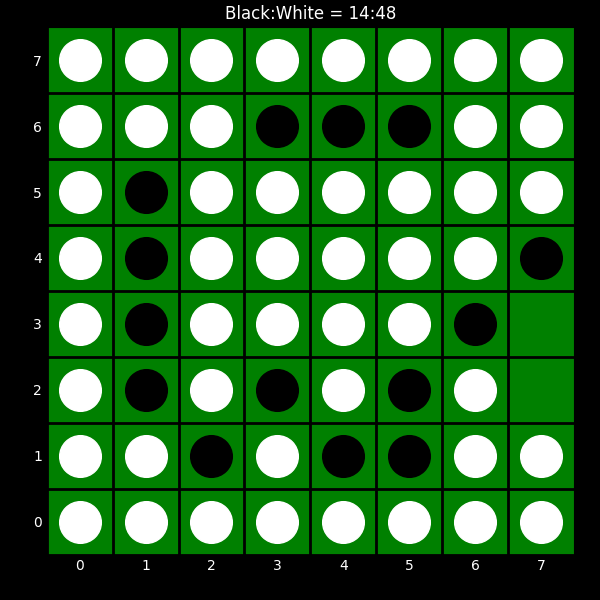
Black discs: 14
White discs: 48